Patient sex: F
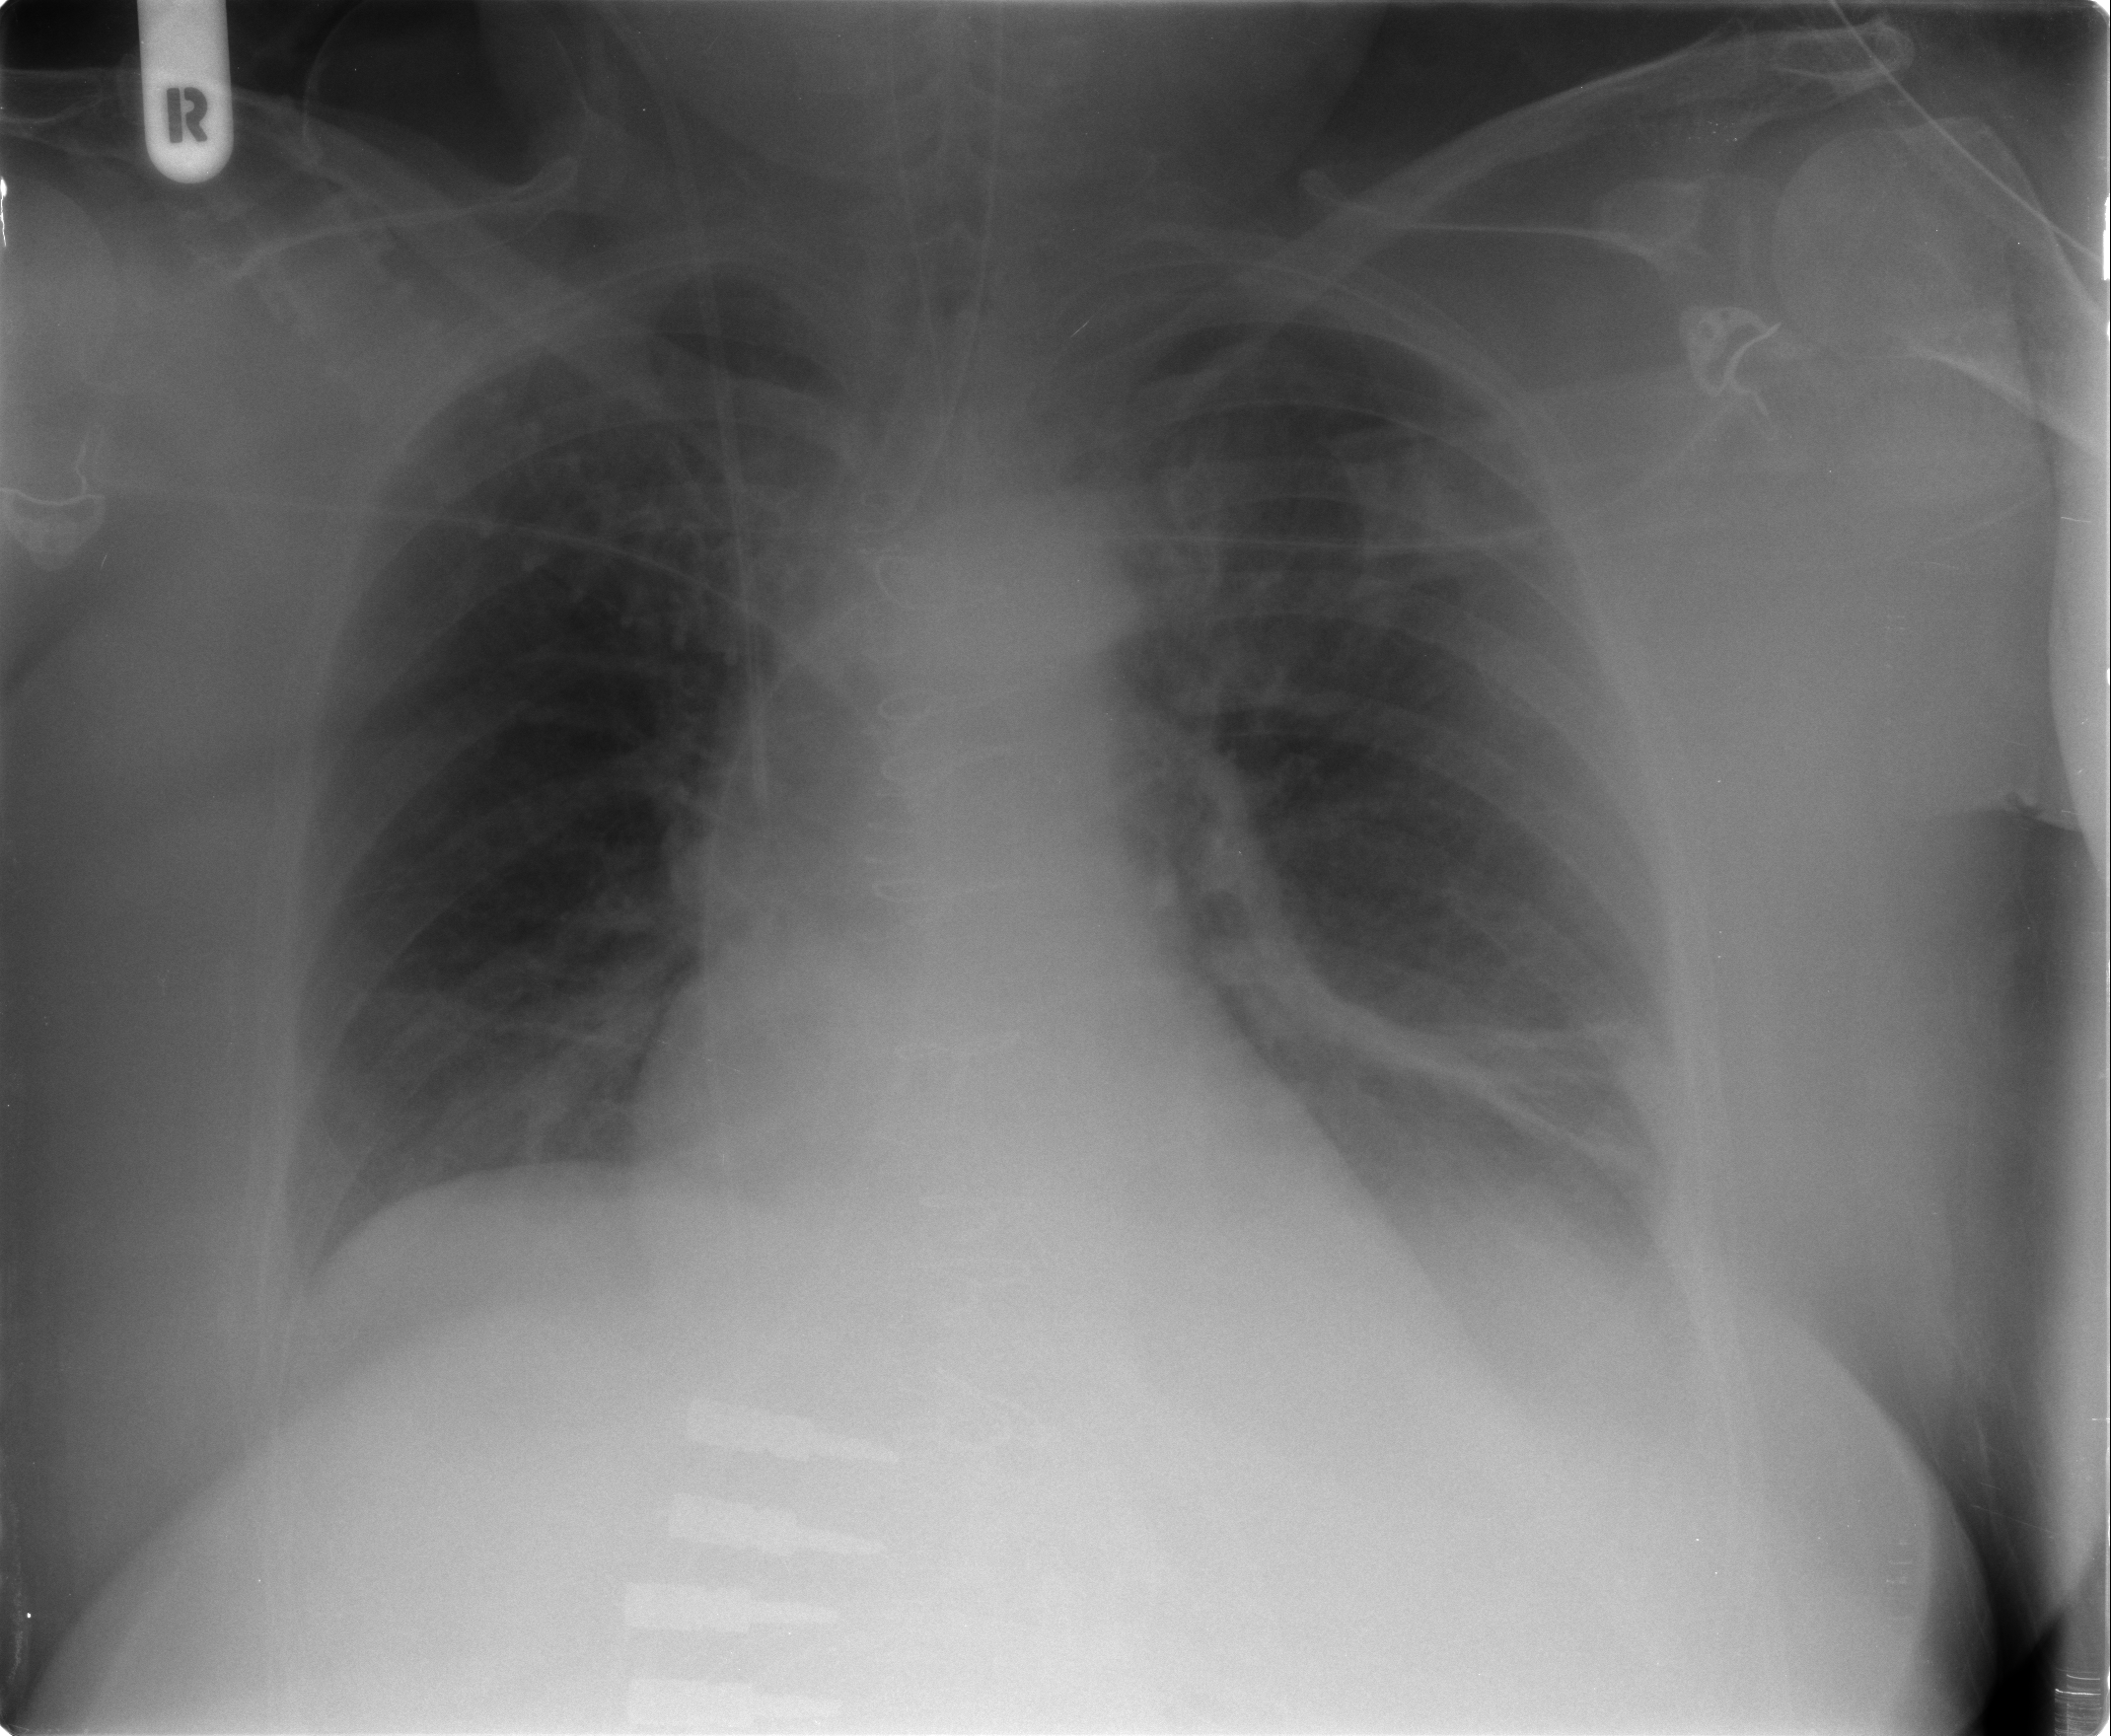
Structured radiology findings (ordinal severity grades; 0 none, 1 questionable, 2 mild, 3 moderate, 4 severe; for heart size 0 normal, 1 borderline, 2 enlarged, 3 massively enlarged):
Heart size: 0
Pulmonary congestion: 2
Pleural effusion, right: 1
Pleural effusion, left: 1
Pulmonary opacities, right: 0
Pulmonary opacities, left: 0
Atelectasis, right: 1
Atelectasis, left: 2